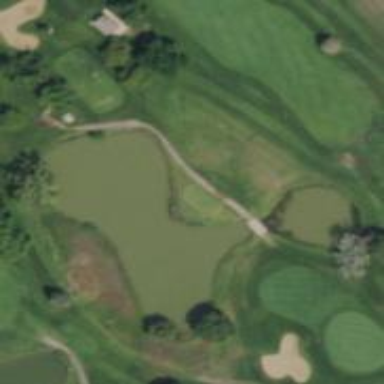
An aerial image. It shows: Path designated for golf carts.